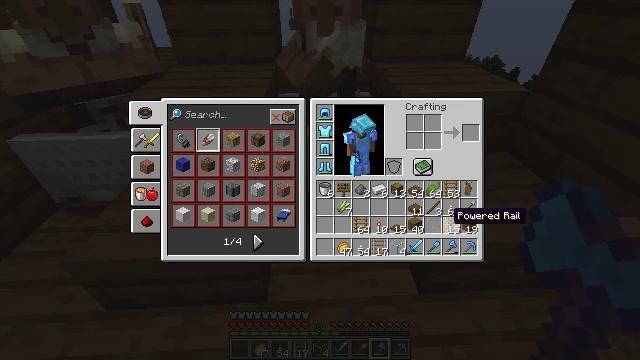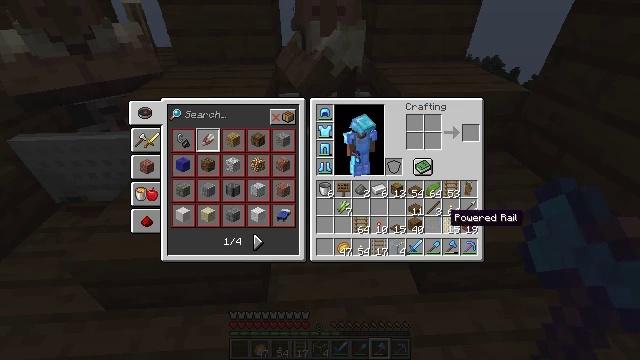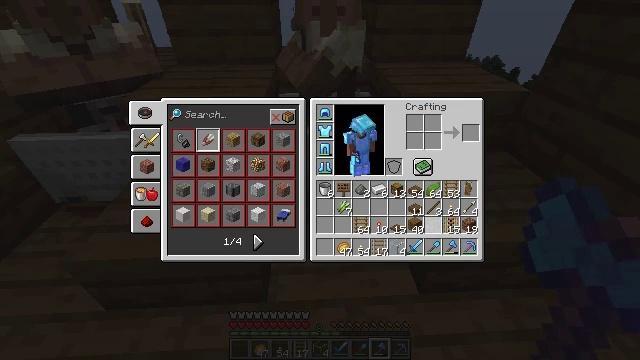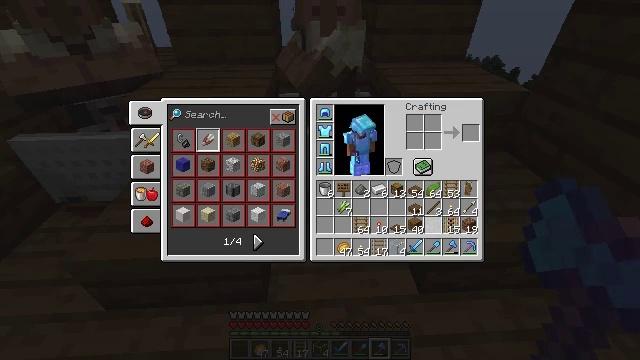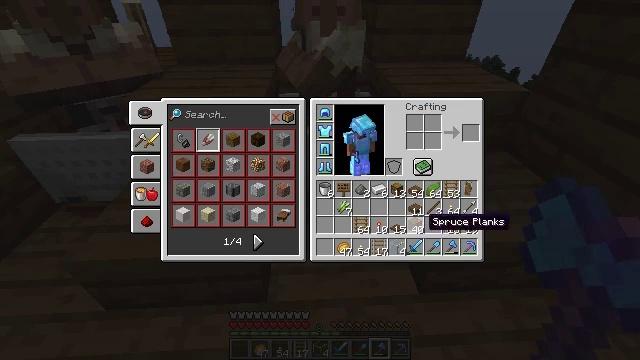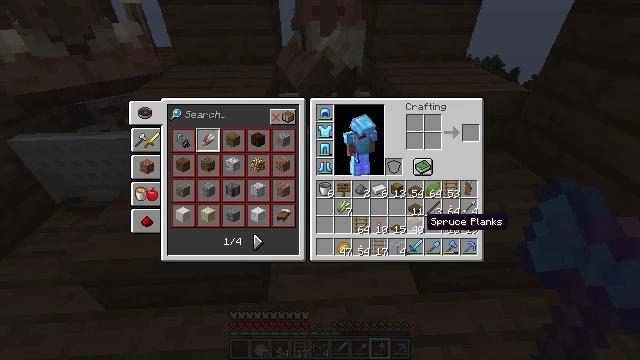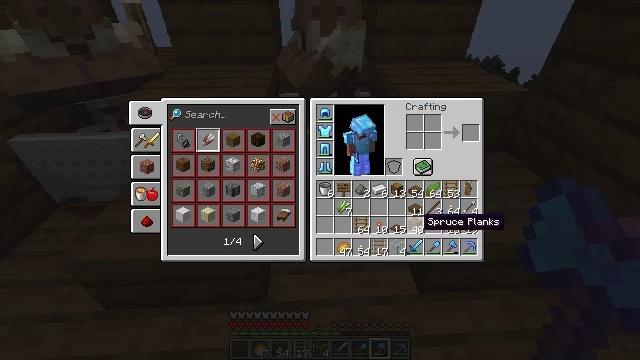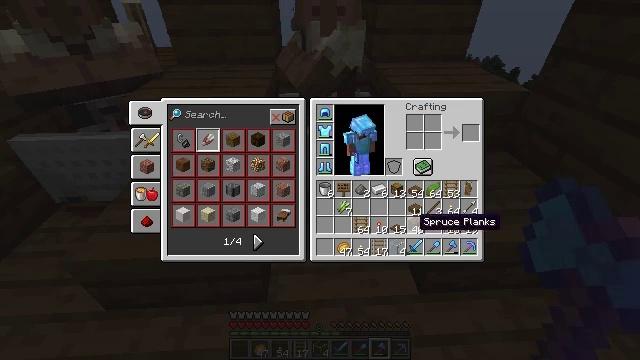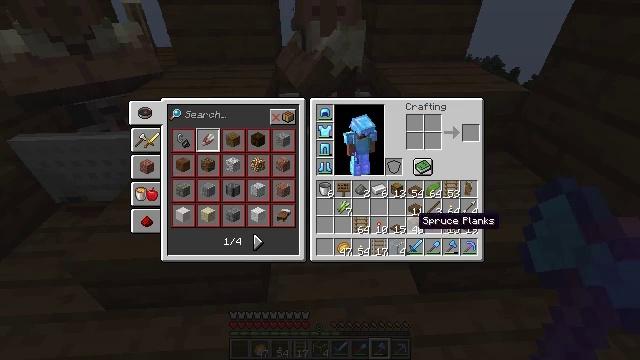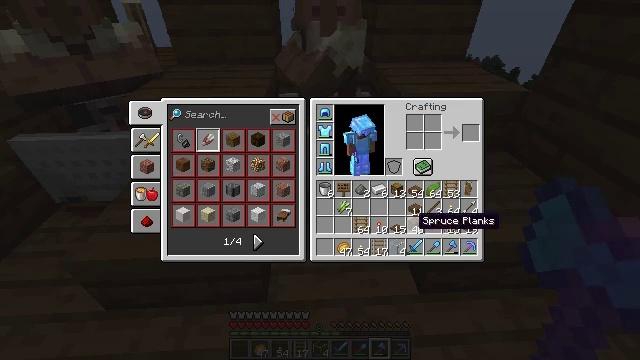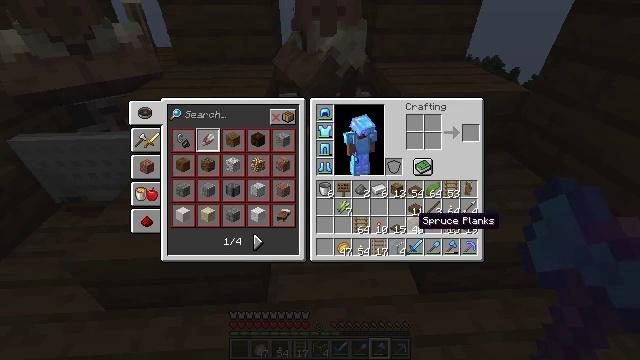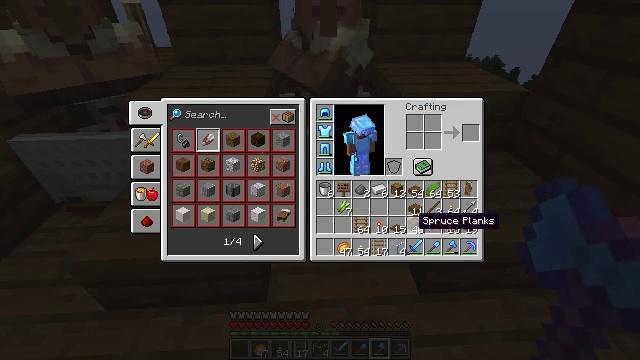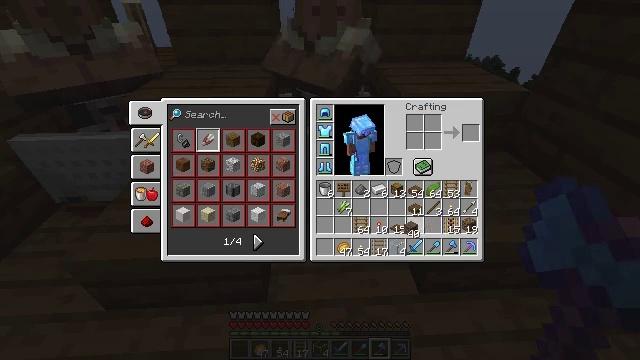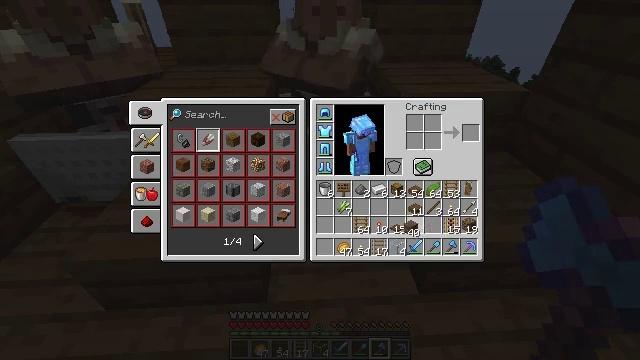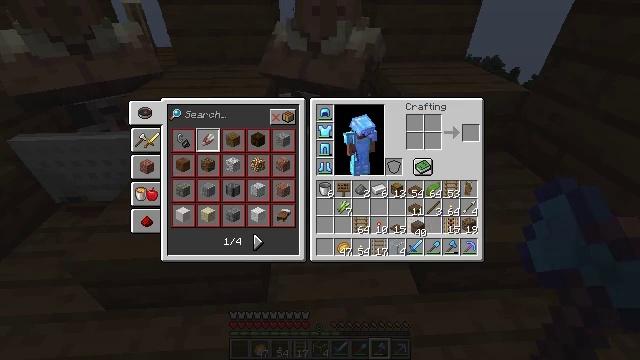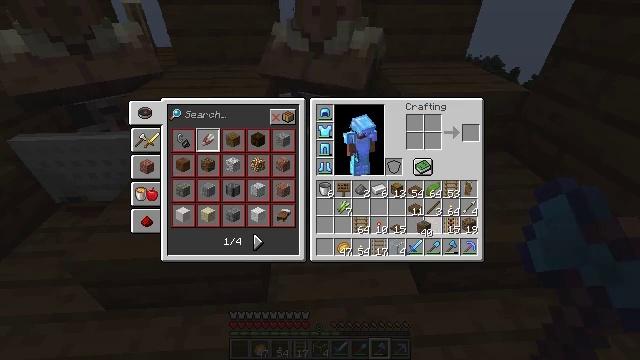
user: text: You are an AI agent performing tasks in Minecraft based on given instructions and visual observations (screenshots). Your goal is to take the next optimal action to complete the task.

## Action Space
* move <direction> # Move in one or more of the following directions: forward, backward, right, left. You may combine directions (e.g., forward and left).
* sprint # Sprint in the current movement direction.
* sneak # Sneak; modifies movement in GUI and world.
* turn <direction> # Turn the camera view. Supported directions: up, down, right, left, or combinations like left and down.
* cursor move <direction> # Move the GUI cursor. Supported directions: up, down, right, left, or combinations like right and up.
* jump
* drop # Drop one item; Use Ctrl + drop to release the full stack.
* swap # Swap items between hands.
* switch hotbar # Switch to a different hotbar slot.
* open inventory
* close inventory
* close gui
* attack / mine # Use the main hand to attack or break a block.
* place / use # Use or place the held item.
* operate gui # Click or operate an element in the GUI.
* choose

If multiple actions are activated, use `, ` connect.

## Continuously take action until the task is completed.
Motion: motion action
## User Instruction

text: Drop a spruce sign.
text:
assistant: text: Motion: no_op
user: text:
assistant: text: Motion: cursor move left
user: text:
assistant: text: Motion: cursor move left
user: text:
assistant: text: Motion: no_op
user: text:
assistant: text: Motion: no_op
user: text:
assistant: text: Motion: no_op
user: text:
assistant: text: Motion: no_op
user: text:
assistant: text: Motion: no_op
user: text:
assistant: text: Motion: no_op
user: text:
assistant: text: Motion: no_op
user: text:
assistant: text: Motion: no_op
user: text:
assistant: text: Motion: operate gui
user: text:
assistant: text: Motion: operate gui
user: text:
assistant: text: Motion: cursor move right, operate gui
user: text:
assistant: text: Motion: no_op
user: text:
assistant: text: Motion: no_op
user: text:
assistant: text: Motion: no_op
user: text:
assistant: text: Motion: no_op
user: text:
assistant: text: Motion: no_op
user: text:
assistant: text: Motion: no_op
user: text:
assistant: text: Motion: operate gui
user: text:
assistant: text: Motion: operate gui
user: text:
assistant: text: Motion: operate gui
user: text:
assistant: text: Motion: no_op
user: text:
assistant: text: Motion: no_op
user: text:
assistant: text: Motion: cursor move left
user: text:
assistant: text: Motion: no_op
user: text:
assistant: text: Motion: cursor move left
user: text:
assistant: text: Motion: no_op
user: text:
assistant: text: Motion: no_op